Question: Curious as to the reason the constructor string (const char* s), sometimes alters the characters in const char *. I have a simple method that checks if a flag is set alters the string in some way searches a tree and return a value. It seems to work fine if I only use strings; however for some odd reason when I use const char * received from another function as a parameter into the function the const char * I recieve back is sometimes returned incomplete. Which is the cause for subtle errors I was unable to locate until recently. It seems to work if inside the method I create another string and append the string parameter to the new string but this seems like the wrong way to resolve this issue. I believe it could be a misunderstanding of the proper use of the constructor, Does anyone have any insight into this subtle issue?
As a simple example the terminal returns the below result, Note the symbol for an incomplete character did not copy correctly and instead is blank.

@T.C.
I in no way blame the string class T.C., I'm well aware that it is my error and I am attempting to understand the issue. It is most probably a misinterpretation on the use of the constructors in the std::string class. A bit of back story I am using C/C++ and java together for practice. I created a class that seemed to pass minimal testing in C++ and created a wrapper so that I can use it in C. When I pass a string as a parameter instead of const char * it works without a problem; however to the best of my understanding std::string should copy the characters though this I am not sure. I'm aware that a people will tell me to only use C++ and not to mix the two like in the answers to other questions when individuals mix the two but any direction would be appreciated.
I wanted to make the question short originally but posted before adding the code. Attached is a snippet of its use and a proper picture of the missing character symbol I could not find earlier.
LZW.c (C Class)
'''
...
const char * tex = Trie_Int_longestPrefix(trie,input); //Find max prefix match tex
printf("%25s ",tex);
//FOR SOME REASON TEX CHANGES AFTER THIS CALL
arr[size++] = Trie_Int_get(trie,tex); //Add encoding
printf("%25s
",tex);
int t = strlen(tex);
...
'''
ctrie.cpp (C-Wrapper Class)
'''
...
//Return Value
int Trie_Int_get(Trie_Int * t,const char * key){return ((Trie<int> *)t)->get(key); }
...
//Find and return longest prefix of s in TST
const char * Trie_Int_longestPrefix(Trie_Int * t,const char * s){return ((Trie<int> *)t)->longestPrefix(s).c_str();}
...
'''
Trie.ii (C++ Class)
'''
...
template<typename value>
value Trie<value>::get(std::string key,const bool & ignoreCase) const {
if(key.empty()){throw std::invalid_argument("key must have length >= 1");}
if(ignoreCase)__toLowerCase(key);
TrieNode* x = get(root,key,0,ignoreCase);
return x!=nullptr? x->val : defVal;
}
template<typename value>
std::string Trie<value>::longestPrefix(std::string key,const bool & ignoreCase) const{
...Kind of Long
}
...
'''
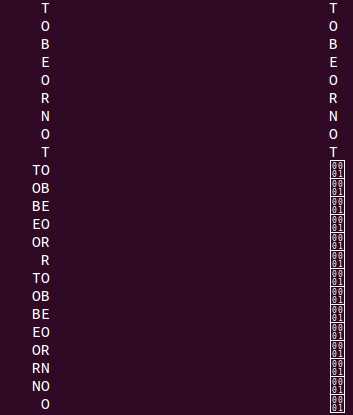
Answer: '''
template<typename value>
std::string Trie<value>::longestPrefix(
std::string key,const bool & ignoreCase) const;
//Find and return longest prefix of s in TST
const char * Trie_Int_longestPrefix(Trie_Int * t,const char * s)
{return ((Trie<int> *)t)->longestPrefix(s).c_str();}
'''
When a function returns a class type (directly, not a reference to type), calling that function creates a temporary class object which lives until the end of the full-expression that calls it. (The most common kind of "full-expression" is, like in this case, a statement.)
'std::string::c_str()' returns a C string pointer which is guaranteed to be valid until any non-const member of the 'string' is called, including the destructor.
So that 'Trie_Int_longestPrefix' function returns a pointer which is already invalid, and any use of it counts as undefined behavior.
In your test run, the memory the invalid pointer pointed at just happened to still contain some "expected" data the first time you print it. But by the second time, some other code has apparently reused that region of memory for something else.